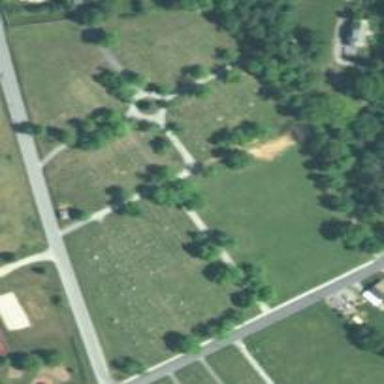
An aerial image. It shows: Graveyard.